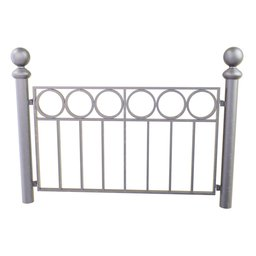
Label: architecture